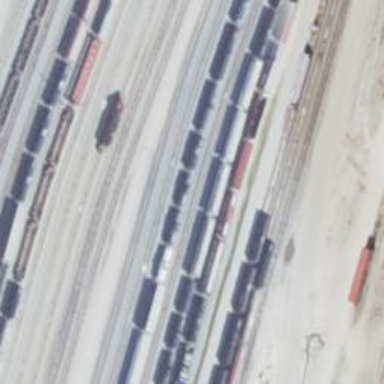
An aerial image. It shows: Railway yard in service.